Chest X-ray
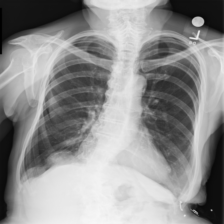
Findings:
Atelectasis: negative
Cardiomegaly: negative
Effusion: negative
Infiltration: negative
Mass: negative
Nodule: negative
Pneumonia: negative
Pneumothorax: negative
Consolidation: negative
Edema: negative
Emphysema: negative
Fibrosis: negative
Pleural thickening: negative
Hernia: negative